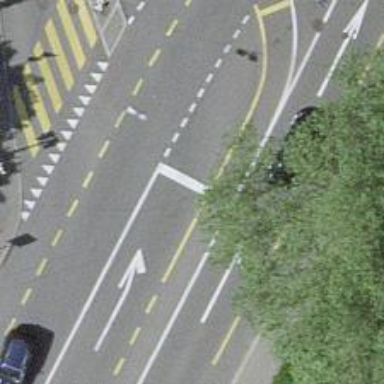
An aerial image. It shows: Road with traffic signals.